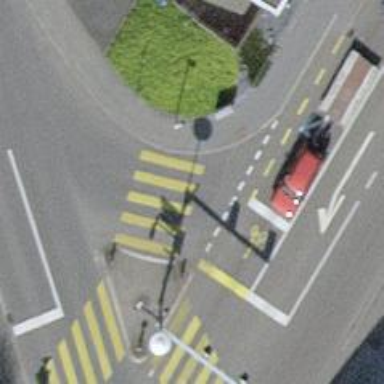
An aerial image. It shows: Road crossing with traffic signals.